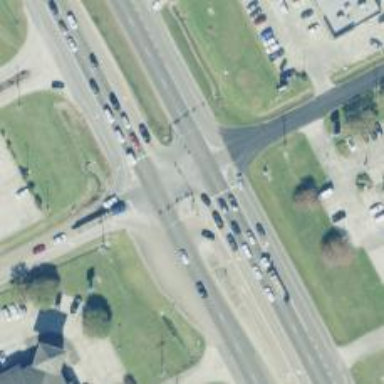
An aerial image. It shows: Asphalt trunk link road.